【题型】解答题　【知识点】函数　【难度】easy
某公园有一块如图所示的区域$OACB$,该场地由线段$OA,OB,AC$及曲线段$BC$围成.经测量,$\angle AOB=90^\circ$, $OA=OB=100$米,曲线$BC$是以$OB$为对称轴的抛物线的一部分,点$C$到$OA$和$OB$的距离都是50米.现拟在该区域建设一个矩形游乐场$OEDF$,其中点$D$在线段$AC$或曲线段$BC$上,点$E,F$分别在线段$OA,OB$上,且该游乐场最短边长不低于30米.设$DF=x$米,游乐场的面积为$S$平方米.

\vspace{2em}
\noindent (1)试建立平面直角坐标系,求曲线段$BC$的方程;
\vspace{1em}
\noindent (2)求面积$S$关于$x$的函数解析式$S=f(x)$;
\vspace{1em}
\noindent (3)试确定点$D$的位置,使得游乐场的面积$S$最大.(结果精确到0.1米)
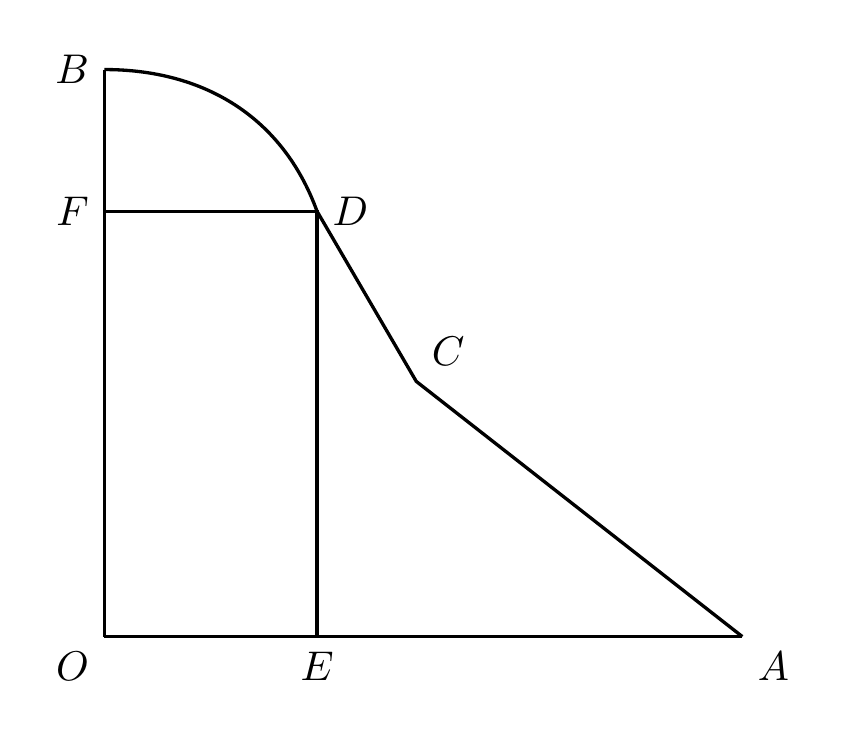
【解答】
\noindent 【答案】(1)$y=-0.02x^2+100(0\leq x\leq 50)$
\noindent 所以曲线段$BC$的方程为: $y=-0.02x^2+100(0\leq x\leq 50)$
\vspace{1em}
\noindent (2)由题意,线段$AC$的方程为$y=-x+100(50\leq x\leq 100)$.
\noindent 当点$D$在曲线段$BC$上时, $S=x(-0.02x^2+100)(30\leq x\leq 50)$.
\noindent 当点$D$在线段$AC$上时, $S=x(-x+100)(50\leq x\leq 70)$.
\noindent 所以$f(x)=\begin{cases} x(-0.02x^2+100), & 30\leq x\leq 50 \\ x(-x+100), & 50<x\leq 70 \end{cases}$.
\vspace{1em}
\noindent (3)当$30\leq x\leq 50$时, $f'(x)=-0.06x^2+100$, 令$-0.06x^2+100=0$, 得$x_1=\dfrac{50\sqrt{6}}{3}$, $x_2=-\dfrac{50\sqrt{6}}{3}$(舍去).
\noindent 当$x\in\left[30,\dfrac{50\sqrt{6}}{3}\right]$时, $f'(x)>0$; 当$x\in\left(\dfrac{50\sqrt{6}}{3},50\right]$时, $f'(x)<0$.
\noindent 因此当$x=\dfrac{50\sqrt{6}}{3}$时, $S=f\left(\dfrac{50\sqrt{6}}{3}\right)=\dfrac{10000\sqrt{6}}{9}$是极大值,也是最大值
\noindent 当$50<x\leq 70$时, $f(x)=-(x-50)^2+2500$
\noindent 当$x=50$时, $S=f(50)=2500$是最大值
\noindent 因为$\dfrac{10000\sqrt{6}}{9}>2500$
\noindent 所以当$x=\dfrac{50\sqrt{6}}{3}$时, $S$取得最大值,此时$D\left(\dfrac{50\sqrt{6}}{3},\dfrac{200}{3}\right)$
\noindent 所以当点$D$在曲线段$BC$上且其到$OA$的距离约为66.7米时,游乐场的面积$S$最大